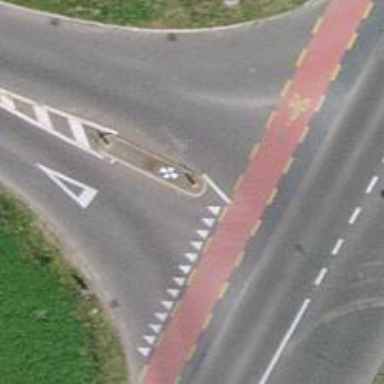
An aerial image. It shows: Unmarked crossing on the road.